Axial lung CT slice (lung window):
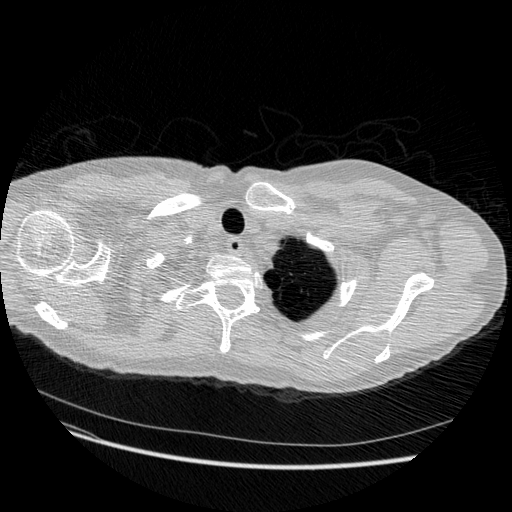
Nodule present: no